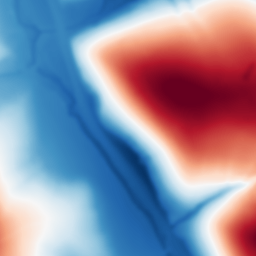
Category: multiscale
Decomposition family: dog_multiscale
Decomposition parameters: sigma_ratio: 2
n_scales: 6
base_sigma: 2
Upsampling method: linear_exact
Upsampling parameters: scale: 4
Upsampling scale: 4